Field crop: maize
Growth stage: 2
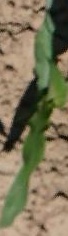
Species: maize